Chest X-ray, PA view. Patient: 63 years old, sex F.
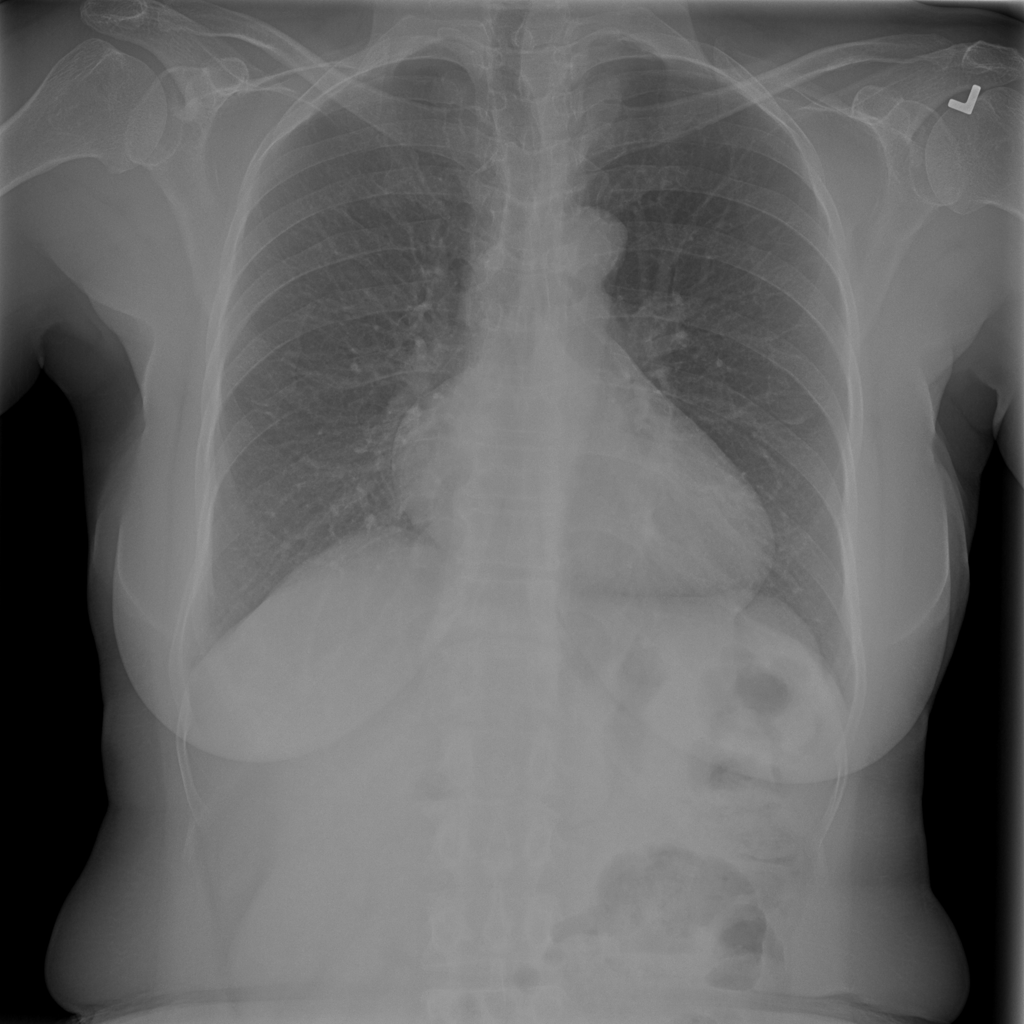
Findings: Cardiomegaly, Effusion, Pleural_Thickening